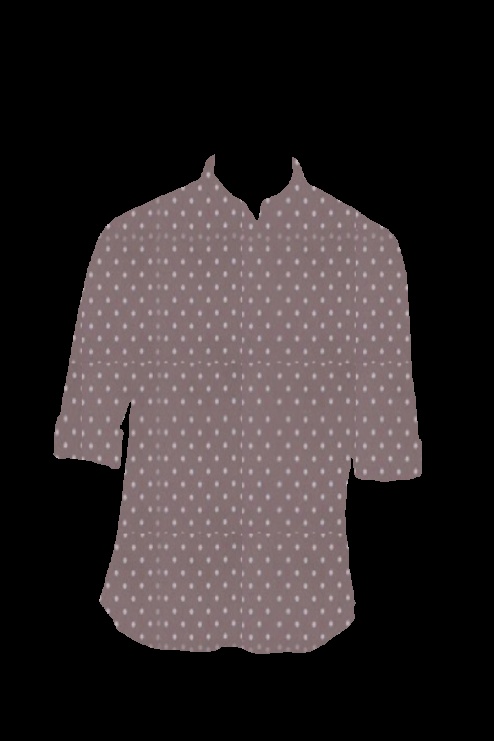
mocha polka dot tee